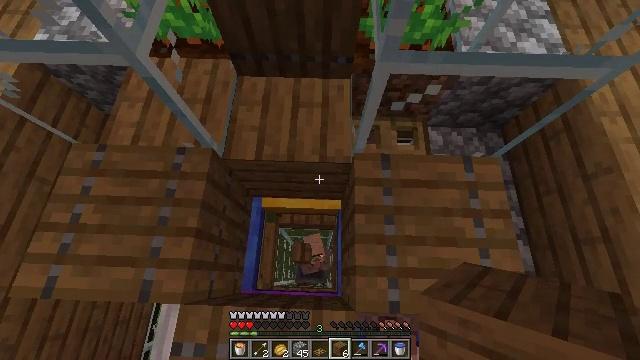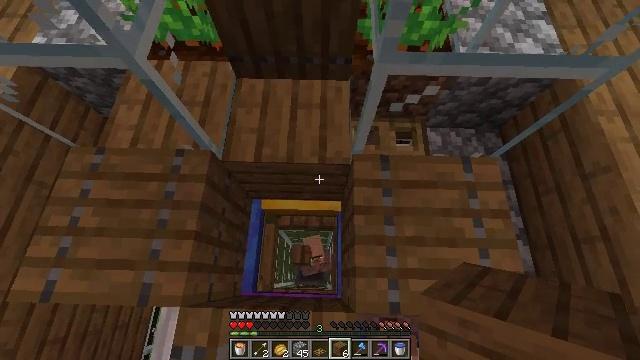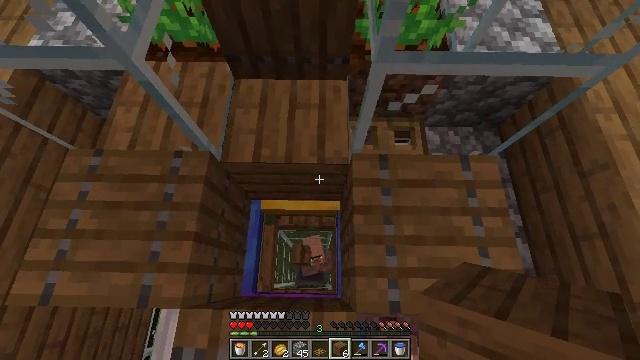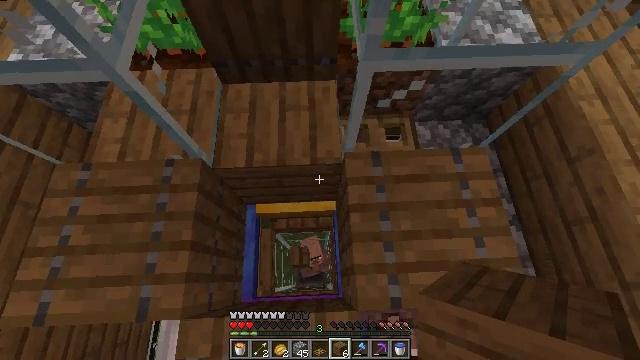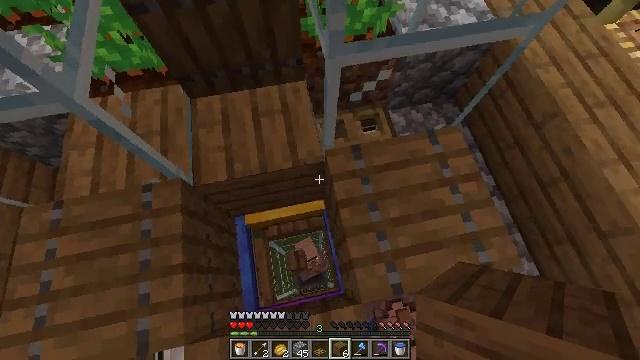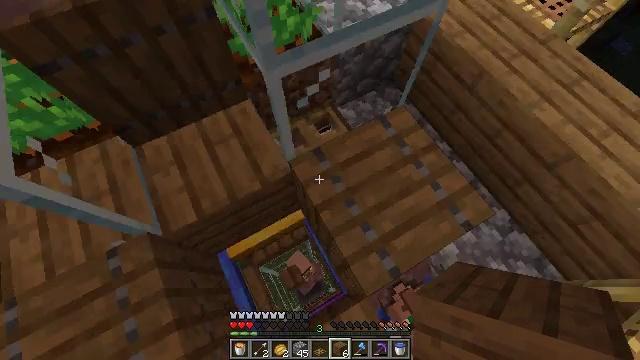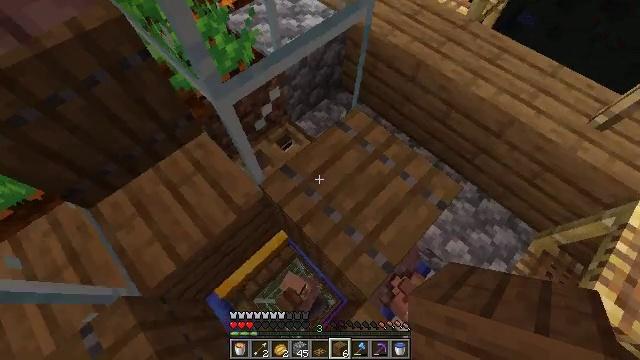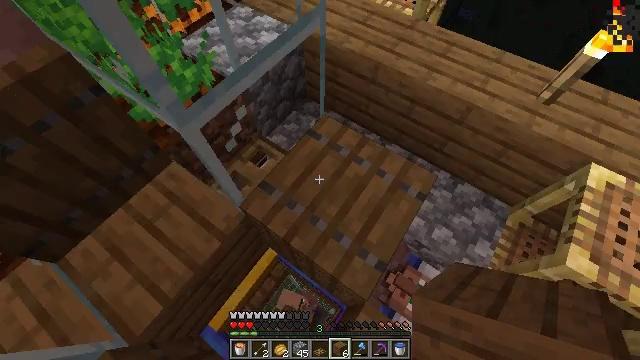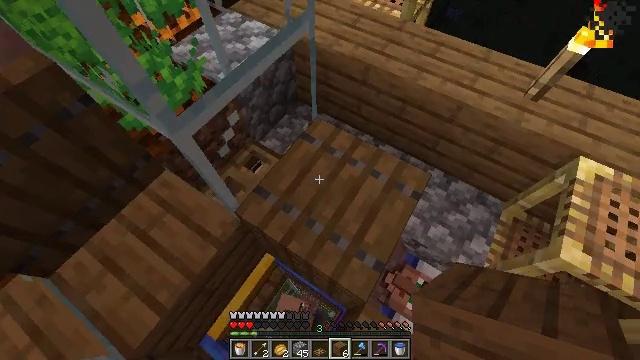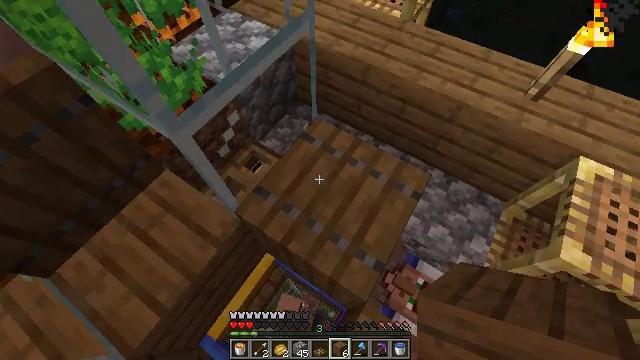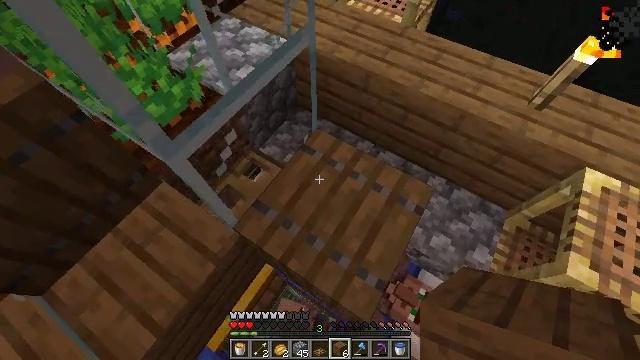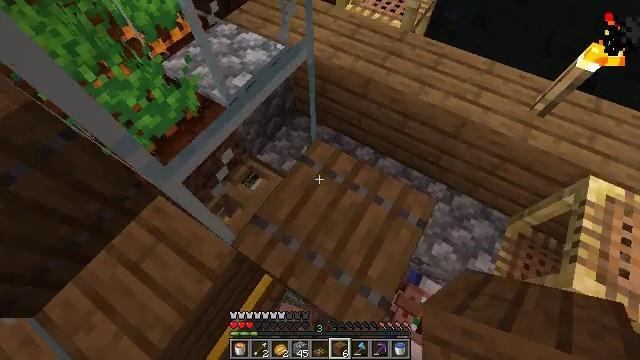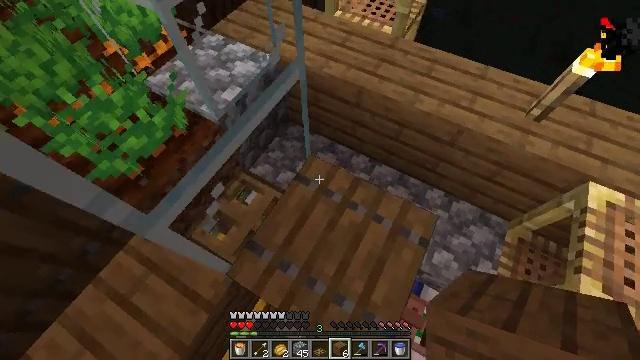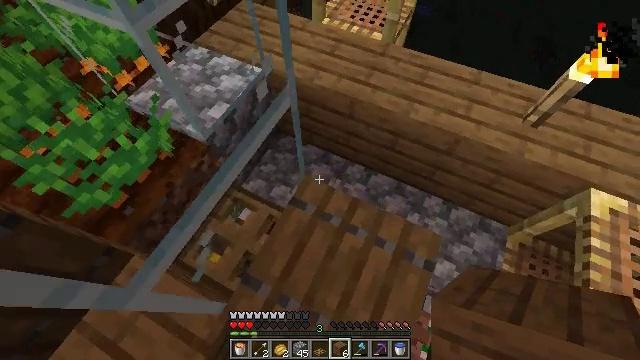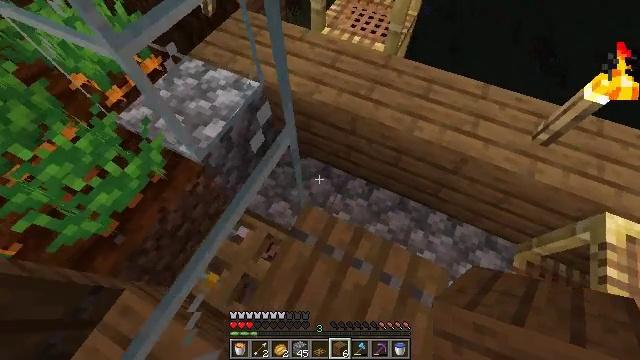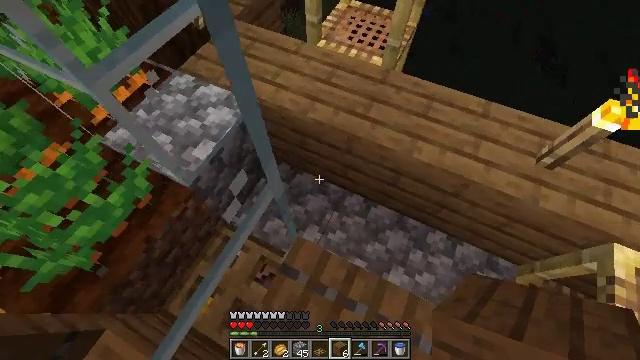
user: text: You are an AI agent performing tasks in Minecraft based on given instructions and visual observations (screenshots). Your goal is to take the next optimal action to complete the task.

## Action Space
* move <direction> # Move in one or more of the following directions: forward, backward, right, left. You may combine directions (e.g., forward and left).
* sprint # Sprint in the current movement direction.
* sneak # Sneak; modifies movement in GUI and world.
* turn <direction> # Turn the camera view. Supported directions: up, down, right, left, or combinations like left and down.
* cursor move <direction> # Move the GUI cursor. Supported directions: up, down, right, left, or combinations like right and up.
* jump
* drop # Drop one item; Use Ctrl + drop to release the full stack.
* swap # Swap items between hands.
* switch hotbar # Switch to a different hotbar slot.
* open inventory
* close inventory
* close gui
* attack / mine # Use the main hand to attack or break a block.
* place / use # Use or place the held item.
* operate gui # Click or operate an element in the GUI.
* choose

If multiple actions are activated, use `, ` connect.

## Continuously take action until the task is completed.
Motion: motion action
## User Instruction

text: Attack the oak trapdoor to recycle it.
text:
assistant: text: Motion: no_op
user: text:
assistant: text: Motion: no_op
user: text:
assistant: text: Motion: turn right
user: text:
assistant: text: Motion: turn right
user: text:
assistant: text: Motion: turn right and up
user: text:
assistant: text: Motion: turn right and up
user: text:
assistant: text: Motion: turn right and up
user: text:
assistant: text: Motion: turn right
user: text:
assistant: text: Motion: no_op
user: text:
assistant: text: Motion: move forward
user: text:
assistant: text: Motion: move forward
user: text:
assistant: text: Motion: move forward, turn right
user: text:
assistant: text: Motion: move forward, turn right
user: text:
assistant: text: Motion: move forward
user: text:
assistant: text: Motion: move forward and move right
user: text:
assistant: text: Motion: move forward and move right, turn left and down
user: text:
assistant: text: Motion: move forward and move right, turn left and down
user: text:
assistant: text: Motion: move forward and move right, turn left and down
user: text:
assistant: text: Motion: move forward and move right, turn left
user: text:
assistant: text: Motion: turn left
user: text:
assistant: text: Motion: turn left
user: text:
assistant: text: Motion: turn left
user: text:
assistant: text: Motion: turn left and up
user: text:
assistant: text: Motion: turn left and up
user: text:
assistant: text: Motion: turn left and up
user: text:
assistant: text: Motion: turn left and up
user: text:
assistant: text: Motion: turn left and up
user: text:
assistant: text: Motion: turn left and up
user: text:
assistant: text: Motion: turn left and up
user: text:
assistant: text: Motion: turn left